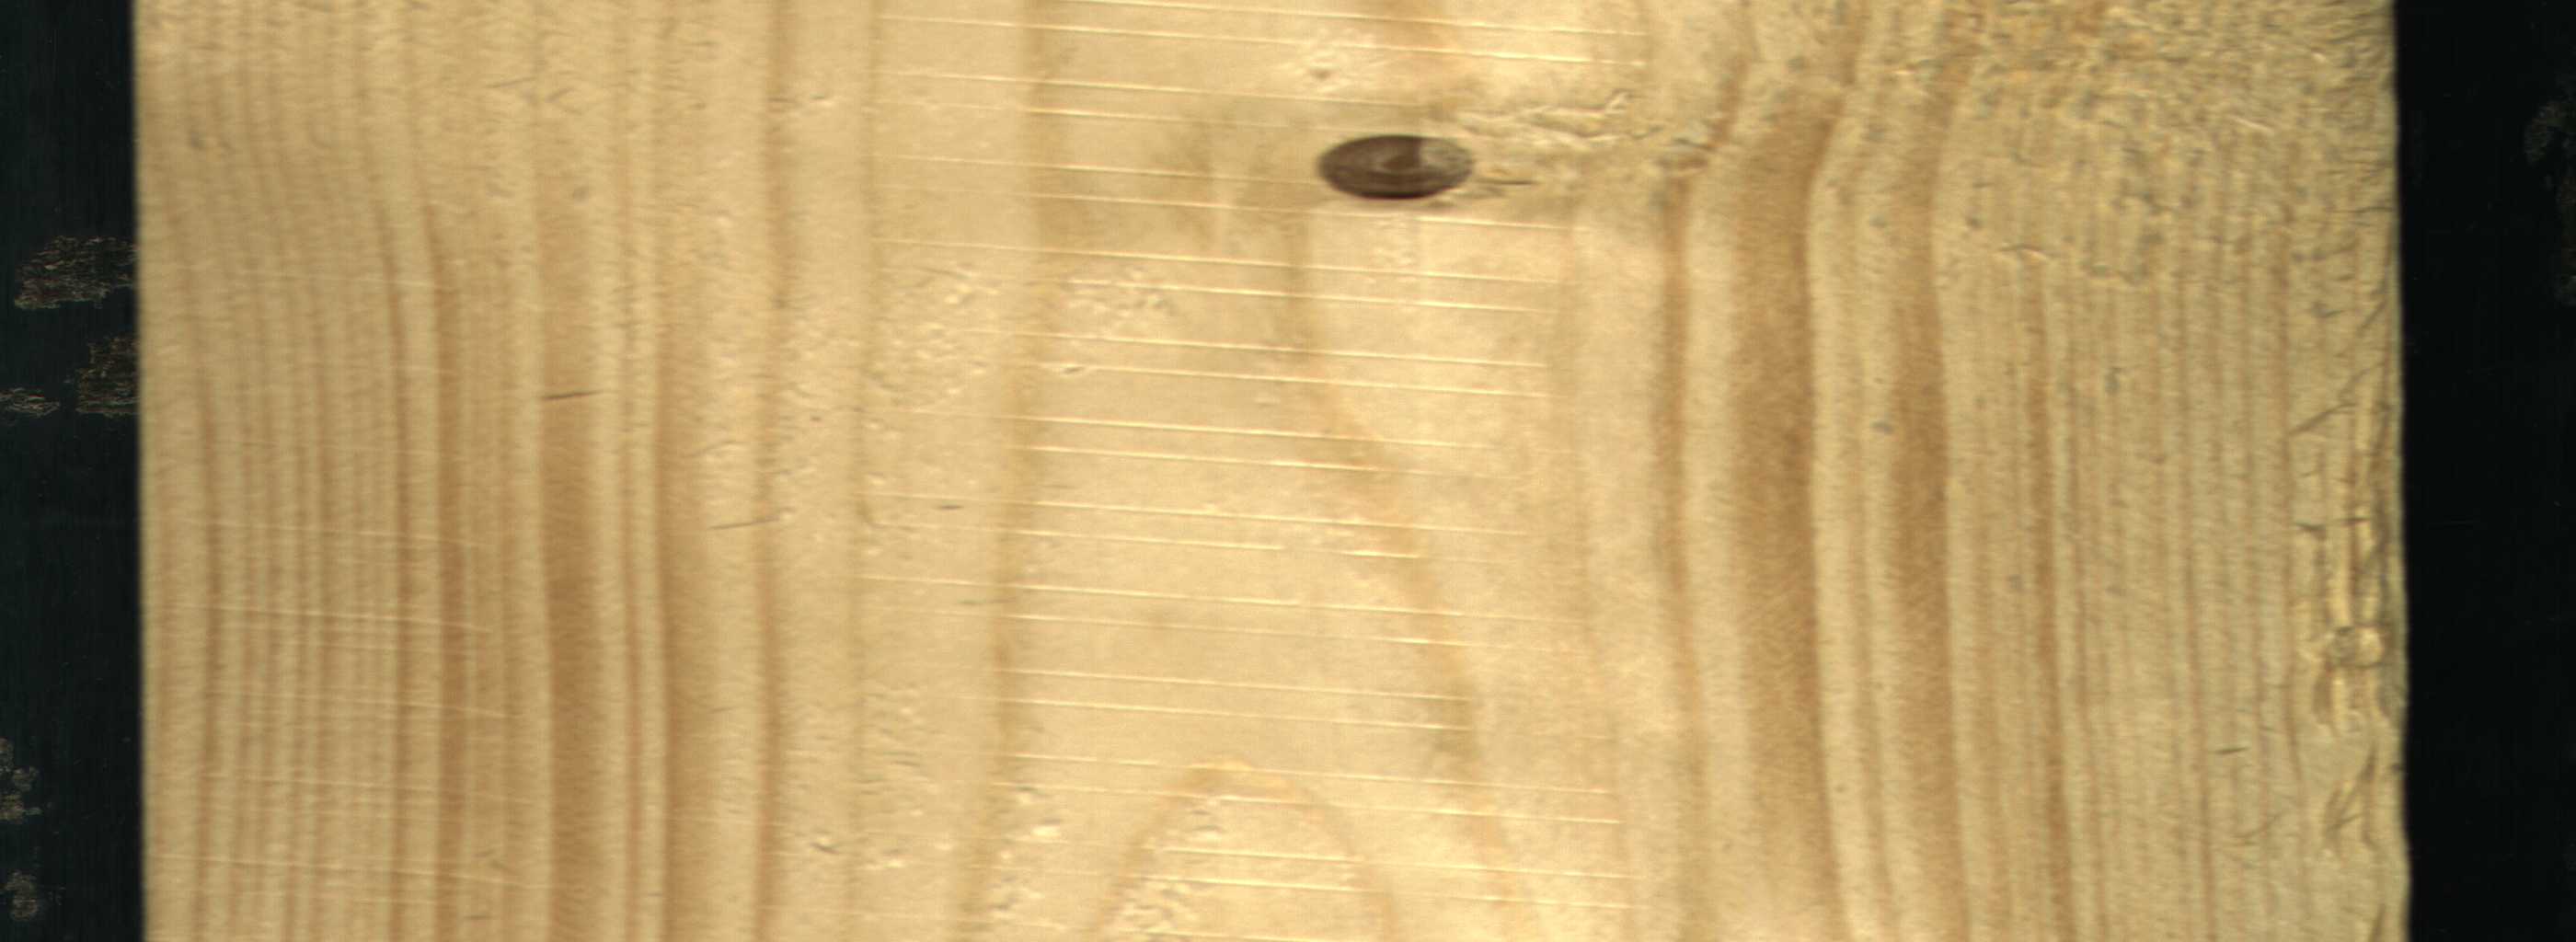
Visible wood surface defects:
Live_Knot